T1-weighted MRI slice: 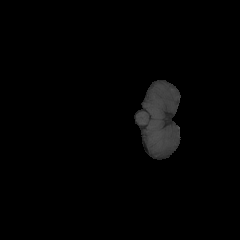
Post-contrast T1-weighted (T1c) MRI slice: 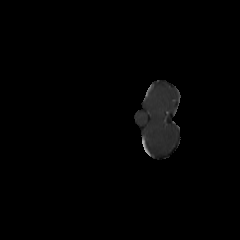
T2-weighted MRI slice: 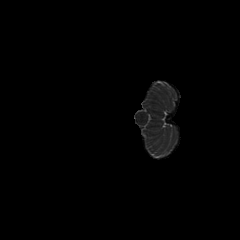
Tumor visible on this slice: no